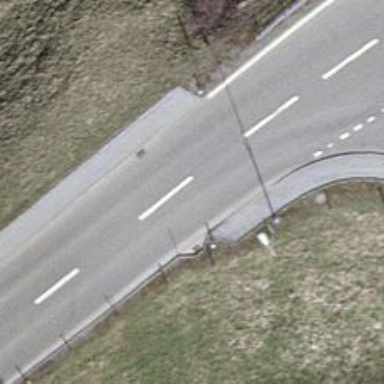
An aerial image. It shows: Unmarked crossing on the road.